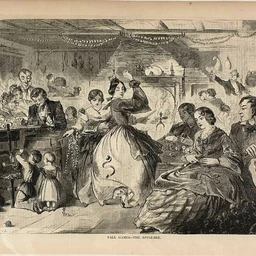
Title: Fall Games—the Apple-Bee
Artist: Winslow Homer
Caption: fall games—the apple-bee, wood engraving, paper (fiber product), print, prints and drawing, winslow homer, a work made of wood engraving on paper, prints and drawings, art institute of chicago